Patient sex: M
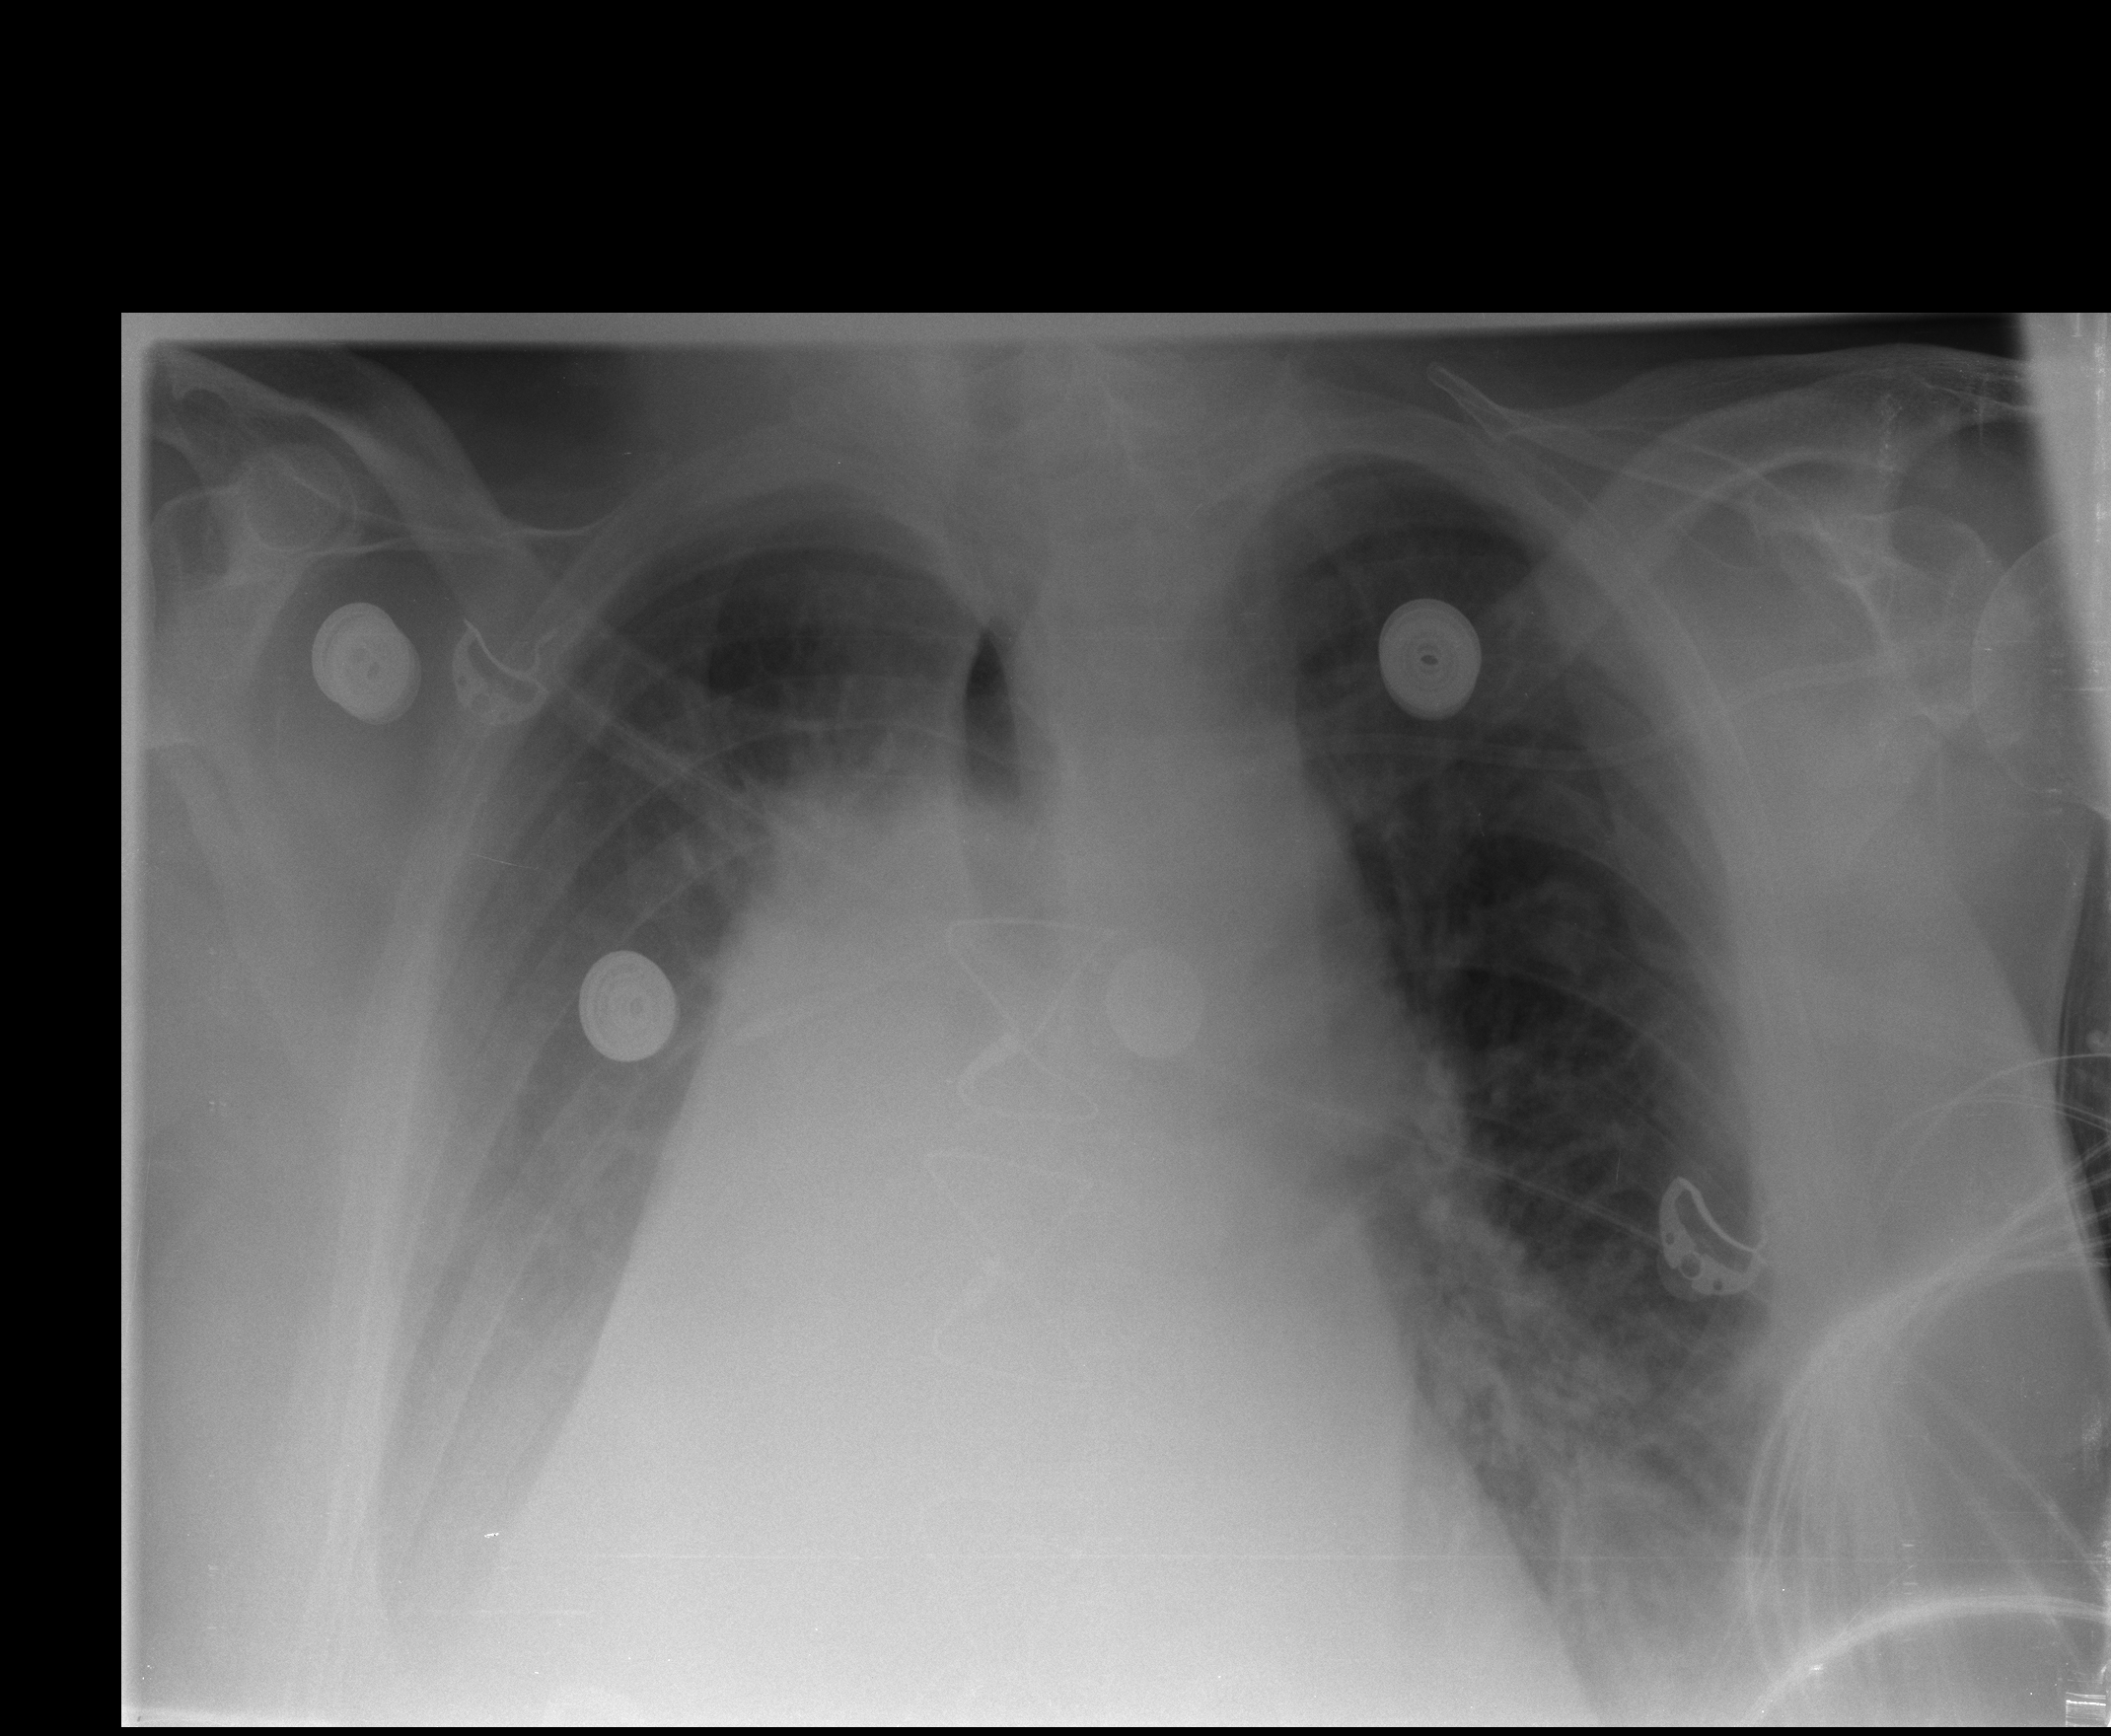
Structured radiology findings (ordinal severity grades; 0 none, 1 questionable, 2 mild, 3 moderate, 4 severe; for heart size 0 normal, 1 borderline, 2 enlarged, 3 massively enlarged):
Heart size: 2
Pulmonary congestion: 2
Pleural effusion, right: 2
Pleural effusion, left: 1
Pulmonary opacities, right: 0
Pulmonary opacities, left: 2
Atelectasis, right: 2
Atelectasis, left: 2